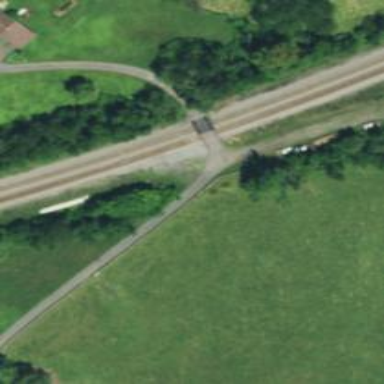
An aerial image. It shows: Abandoned railway.